Interaction volume radius: 10 \u00c5
Interaction volume height: 15 \u00c5
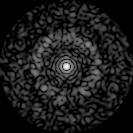
Disorder parameter: 0.8275